Question: This may be silly question for the DATABASE guys but for me its very tough because it's the first time when I am seeing the DATABASE..I am not the DATABASE guy but I have to do this.
I have DATABASE in SQL SERVER 2005 and there is a VIEW that contain the data related to employee in/out in the office.

There may be more then 2 entry in a day for a particular date but we consider first entry in a day is in time in the office and last entry as the out time from the office,In between these these employee can go out side any no of time but we consider only first and last time entry in a day.
So I have to to write QUERY for this...
List of coloumns in a view some other coloumn are also there but I do'nt think it is necessary to describe here ..
- - - - - - - - - - -
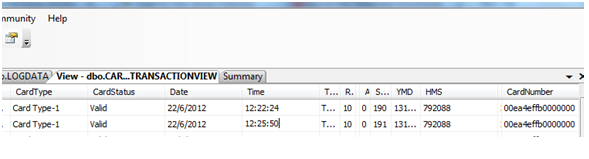
Answer: Now I am using that query :
'''
SELECT FirstName,LastName,CardNumber,Department, Date , MIN(Time) AS intime , MAX(Time) AS outtime ,
convert(varchar(8),(convert(datetime,MAX(Time),110) - convert(datetime,MIN(Time),110)),108) AS Duration
FROM CARDENTRYEXITTRANSACTIONVIEW
GROUP BY FirstName, Date,LastName,CardNumber,Department
'''
And its give the perfect result............